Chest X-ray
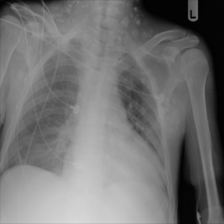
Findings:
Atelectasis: negative
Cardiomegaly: negative
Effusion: negative
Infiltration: negative
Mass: negative
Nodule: positive
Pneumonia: negative
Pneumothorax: negative
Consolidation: negative
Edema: negative
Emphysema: negative
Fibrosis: negative
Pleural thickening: negative
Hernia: negative